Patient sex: M
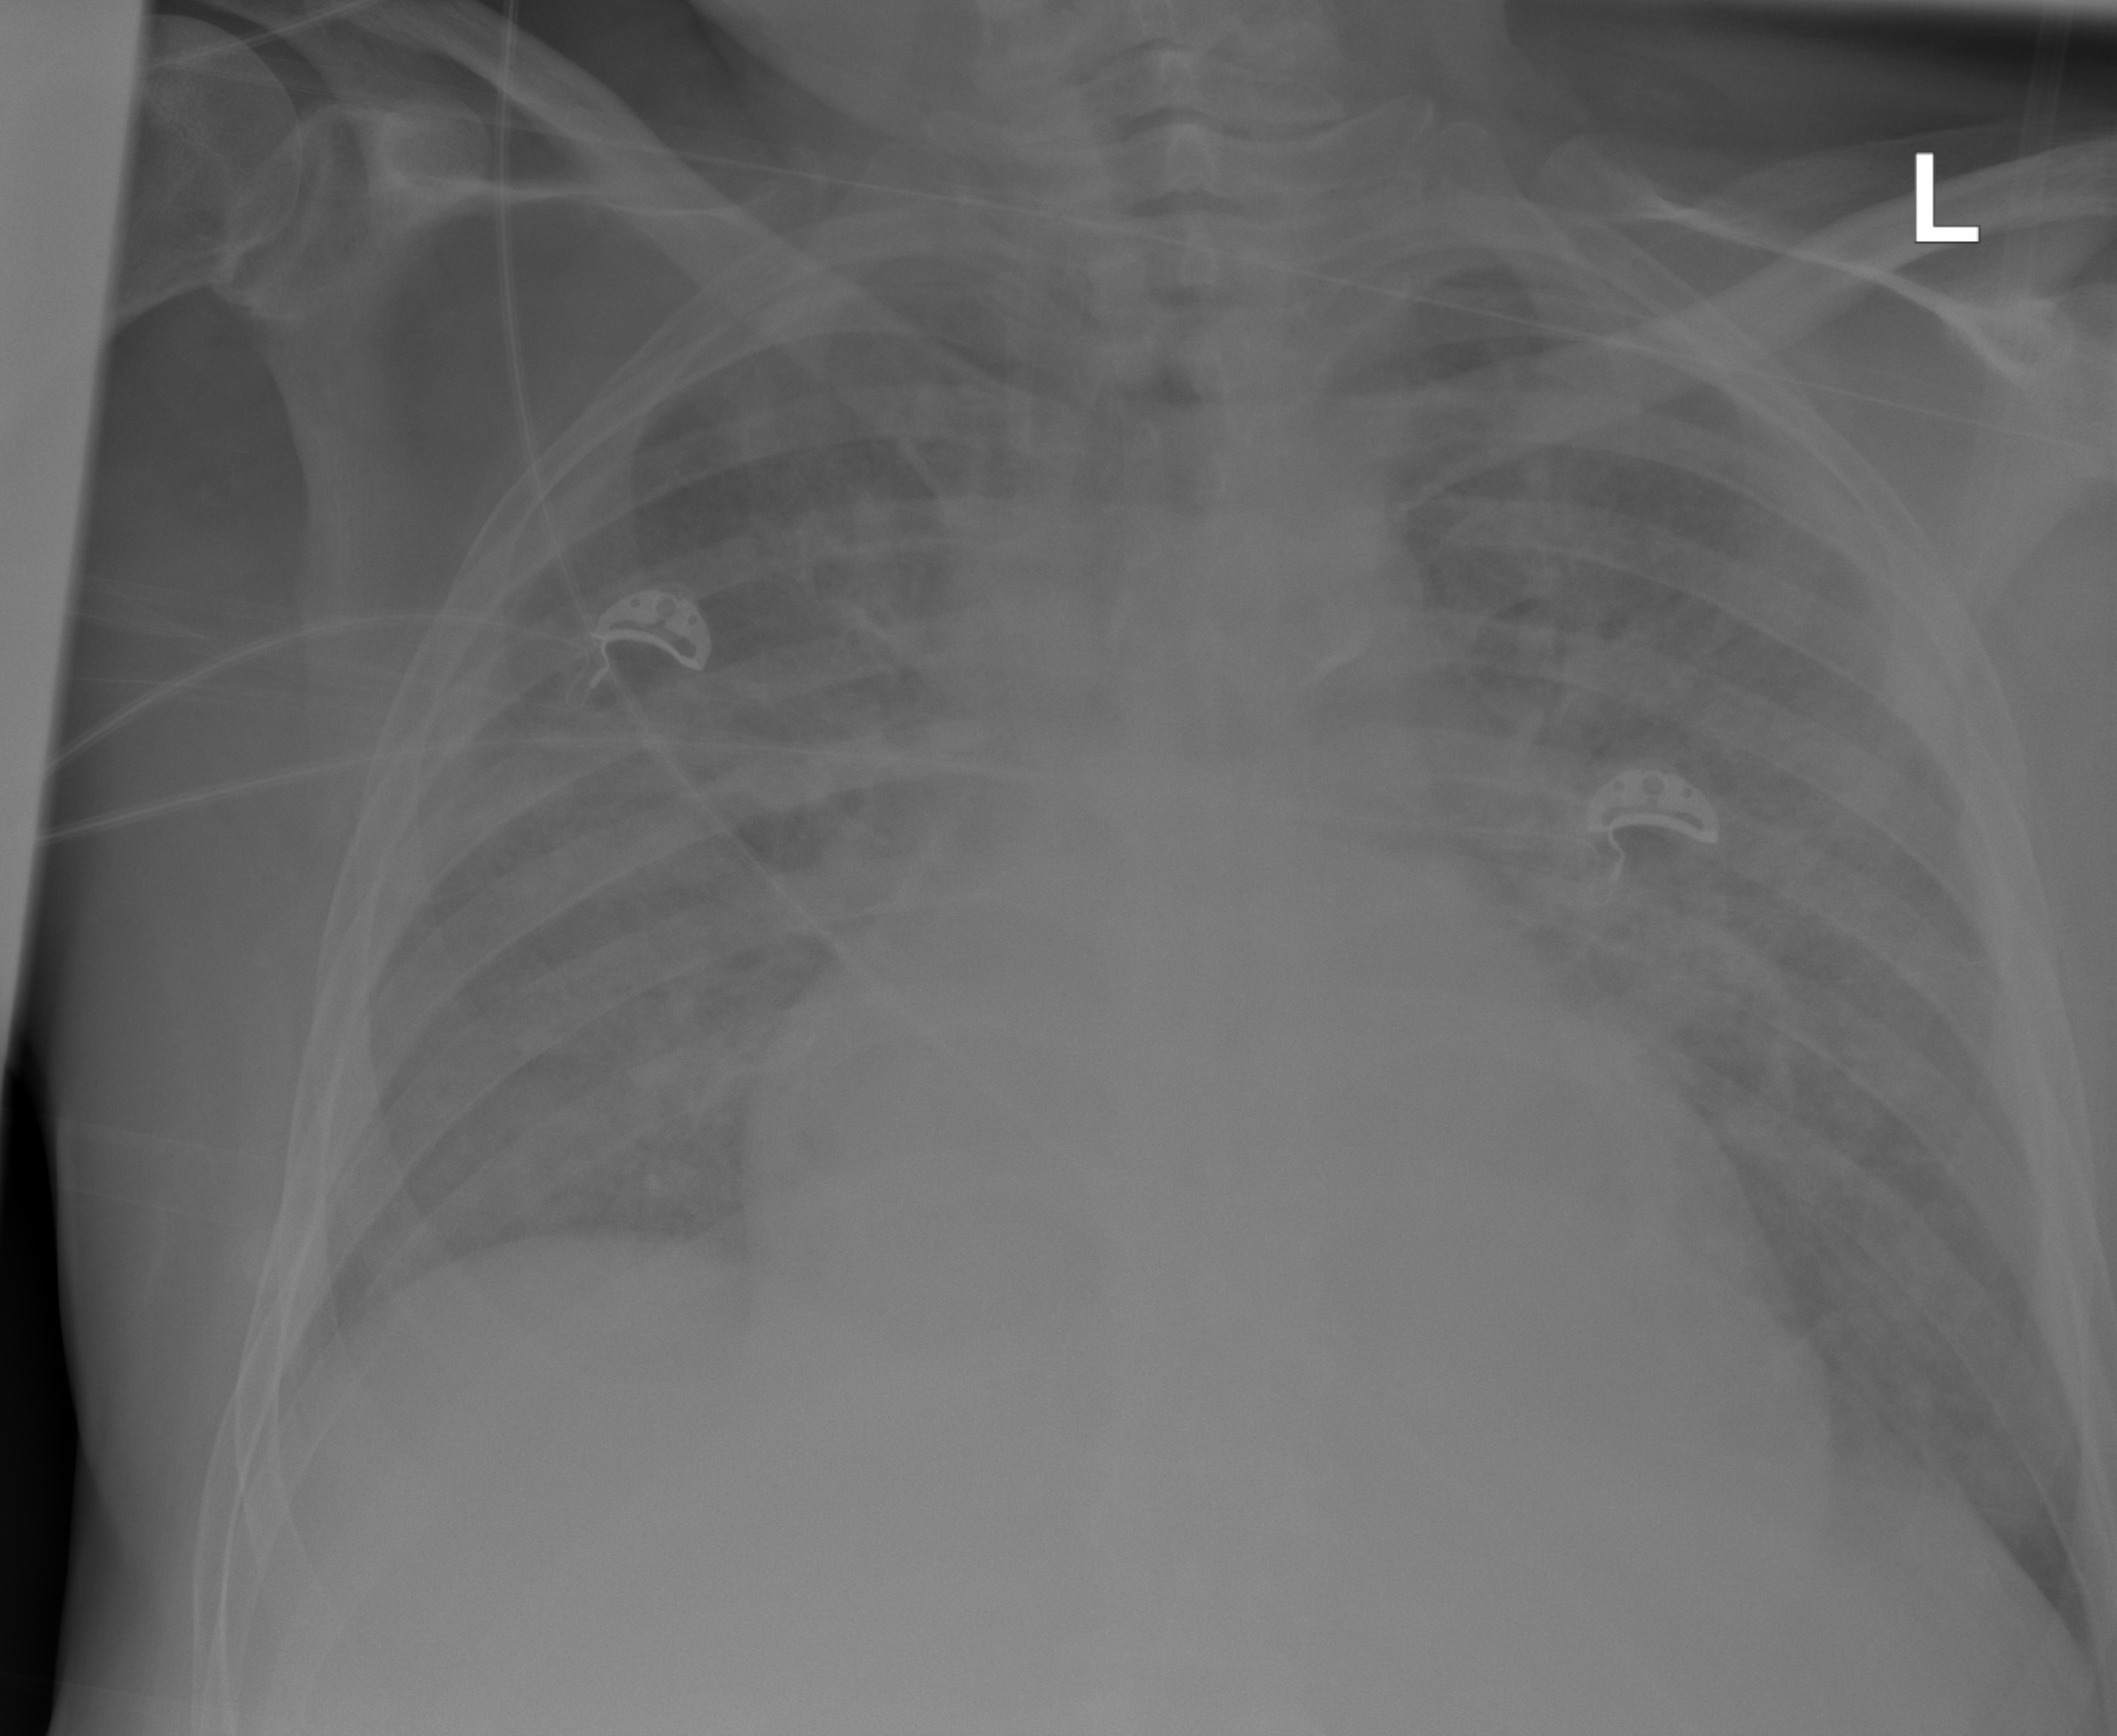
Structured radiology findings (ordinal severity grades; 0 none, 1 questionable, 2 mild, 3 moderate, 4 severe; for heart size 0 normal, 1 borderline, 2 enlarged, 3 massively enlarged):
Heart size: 2
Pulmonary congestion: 3
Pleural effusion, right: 0
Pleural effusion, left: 0
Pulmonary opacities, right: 0
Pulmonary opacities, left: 0
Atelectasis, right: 0
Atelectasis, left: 0